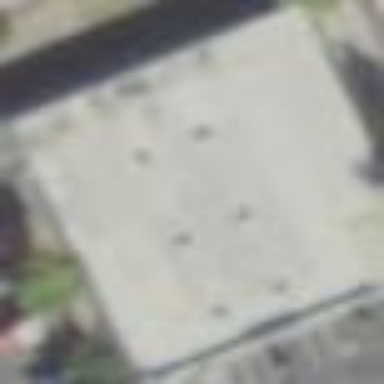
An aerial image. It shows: Building that houses furniture shop.